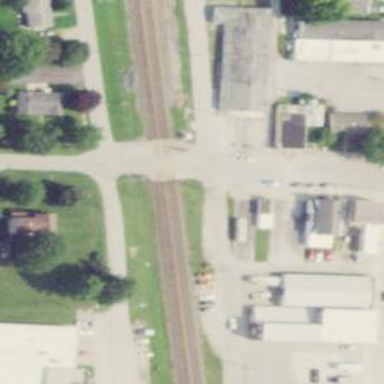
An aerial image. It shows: Level crossing along the railway.